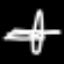
Label: airplane